Aerial crown-view tile of a tropical tree (Barro Colorado Island, Panama), acquired 20250414:
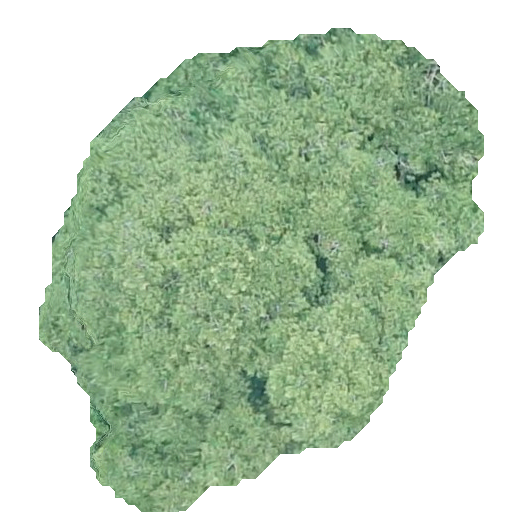
Species: Virola surinamensis
GBIF accepted scientific name: Virola surinamensis
Crown area: 220.22 m²